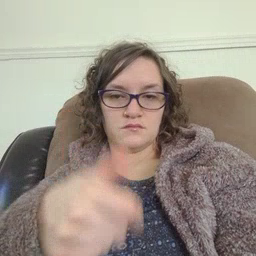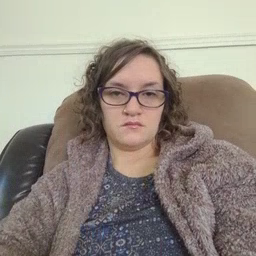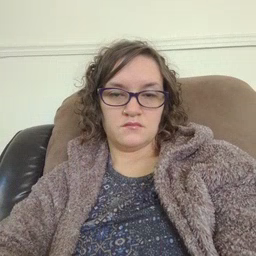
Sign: fast